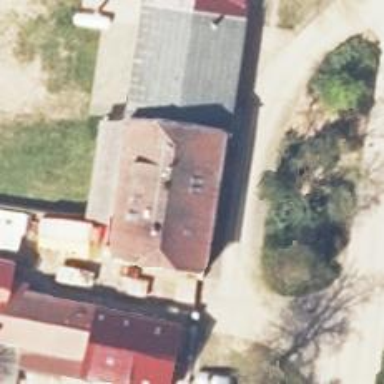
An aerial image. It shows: Pub.